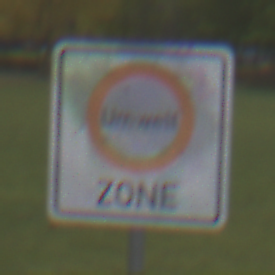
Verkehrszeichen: BeginnUmweltzone
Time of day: Midday
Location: Outdoor (Suburban)
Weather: Overcast
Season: NotSpecified
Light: Natural